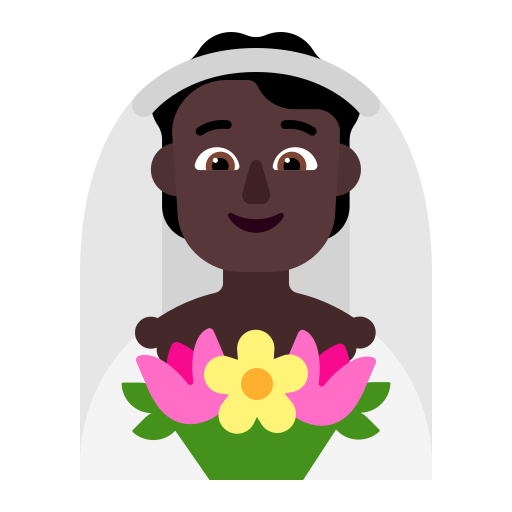
person with veil flat dark